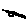
Label: square